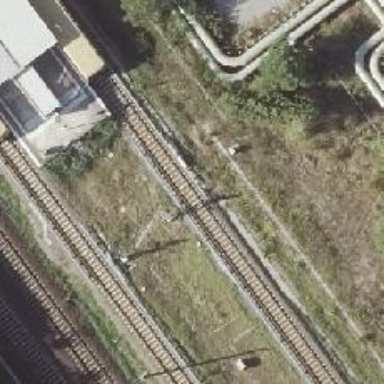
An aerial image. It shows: Railway signal.